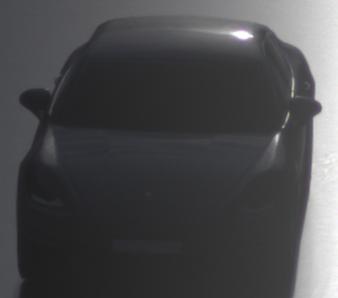
Make: Porsche
Model: Panamera
Detailed model: Panamera (971)
Model produced from: 2016/11
Model produced until: 2018/08
Doors: 5
Color: gray
Road condition: wet road
Daytime: sunrise or sunset
Contrast: medium contrast